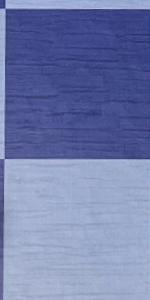
Label: Empty